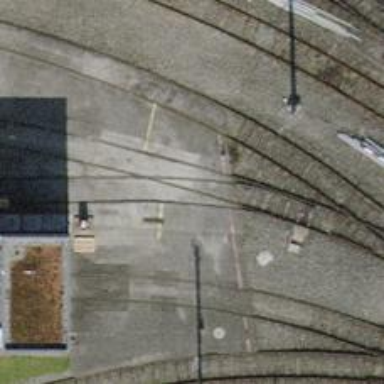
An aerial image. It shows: Light rail service yard with electrified contact lines. The yard has one track.